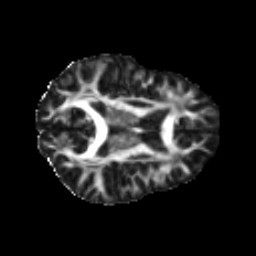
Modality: FA
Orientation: axial
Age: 22
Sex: male
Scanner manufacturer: ge
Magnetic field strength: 3 T
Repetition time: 7.8 s
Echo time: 0.0606 s